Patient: sex M, age 57
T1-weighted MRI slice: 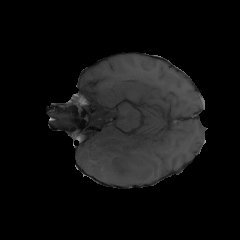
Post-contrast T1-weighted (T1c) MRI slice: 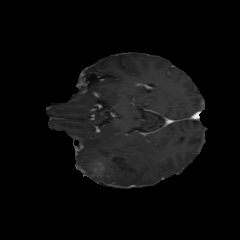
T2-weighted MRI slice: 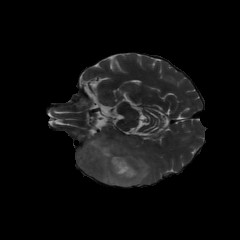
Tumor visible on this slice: yes
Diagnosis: Glioblastoma, IDH-wildtype
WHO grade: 4